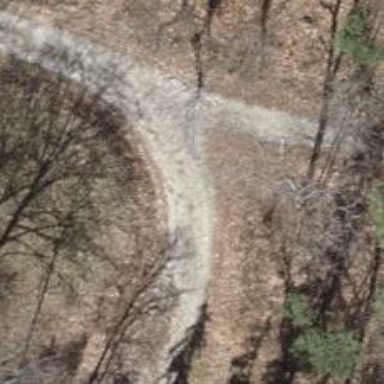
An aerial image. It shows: Unpaved track with grade3 track type.